Question: i'm new in doing graph in iphone. anyone can recommend me any sample coding or tutorial on doing core plot ? it will be good if u can recommend me other graph api :)
i have a look on the scatter plot demo from core-plot, which is what i wanted to do, but i do not know how to change it to the diagram below. is it difficult to do it ?
i'm looking to do something like this.

Any comment is appreciated thanks
DK
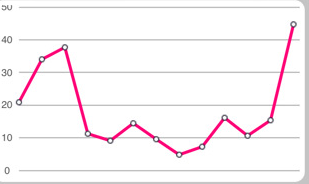
Answer: You can try out <URL>
The link I have provided takes you to the google charts "live chart playground" page with which you can customize your chart however you want using the parameters available.
Once you customize the chart according to the way you want, you will have to copy the URL created above the chart and use it in your app.
To use the link in your chart, you will have to create a web view in your app and then call this url to show the graph in the web view.. this is possible by the following code
'''
[yourWebView loadRequest: [NSURLRequest requestWithURL:[NSURL URLWithString:yourGraphURLString]]];
'''
where yourWebView would be your web view and yourGraphURLString would be the URL you get from google charts..